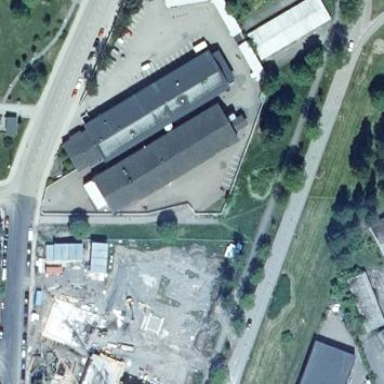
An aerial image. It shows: Industrial barracks building with gabled black Eternit roof.